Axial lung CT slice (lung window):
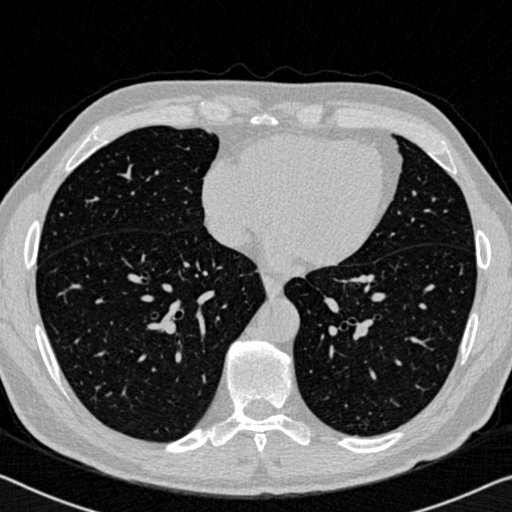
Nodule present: no